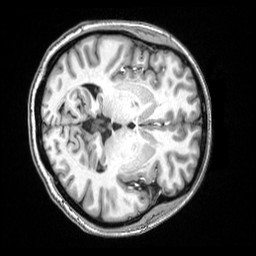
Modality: T1w
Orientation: axial
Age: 31
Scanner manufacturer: siemens
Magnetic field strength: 3 T
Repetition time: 2.5 s
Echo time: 0.00343 s